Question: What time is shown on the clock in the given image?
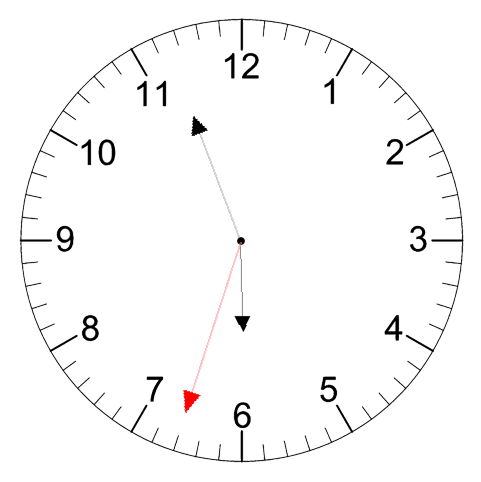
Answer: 05:56:33